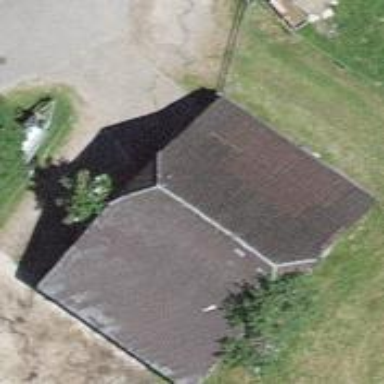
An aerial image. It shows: Barn.